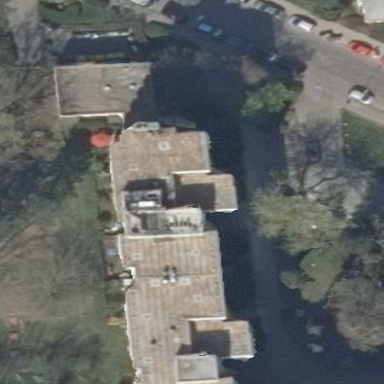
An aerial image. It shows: The image shows part of apartment building.